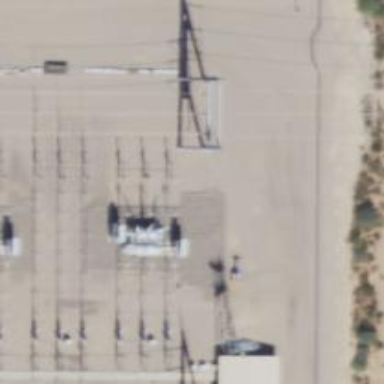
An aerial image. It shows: Switch for power supply.